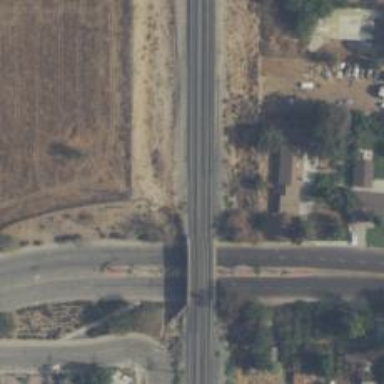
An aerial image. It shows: Railway bridge over siding rail track.